問題: 平行四辺形ABCDはAB>ADを満たしています。∠DABの二等分線と直線CDとの交点をEとし、CE=BFとなる点Fを線分BC上にとります。ここで、直線AEと直線DFの交点をGとし、∠AGH=45°となる点Hを線分AB上にとります。AH:BH=4:3、AE=24であるとき、線分ADの長さはいくつですか。
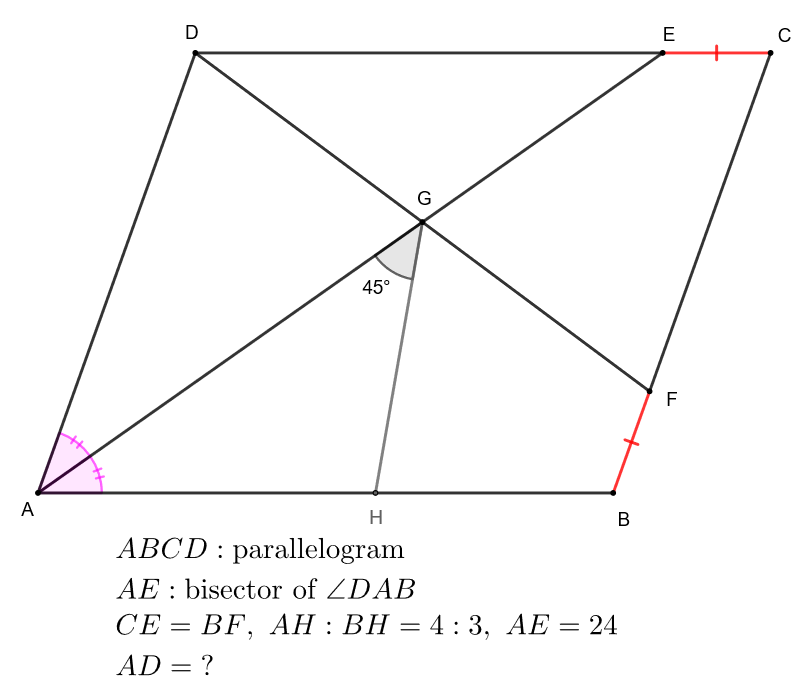
解答: 直線AEと直線BCの交点をA'とする。このときEC=A'CであるからAD=A'Fであり、点Gは線分AA'の中点である。これと三角形ABA'が二等辺三角形であることから∠AGB=90°であり、角の二等分線の性質からAG:BG=AH:BH=4:3である。したがって三角形ABGは3;4;5の直角三角形である。これよりAA':AB=8:5=AE:ADなので、解答は15。
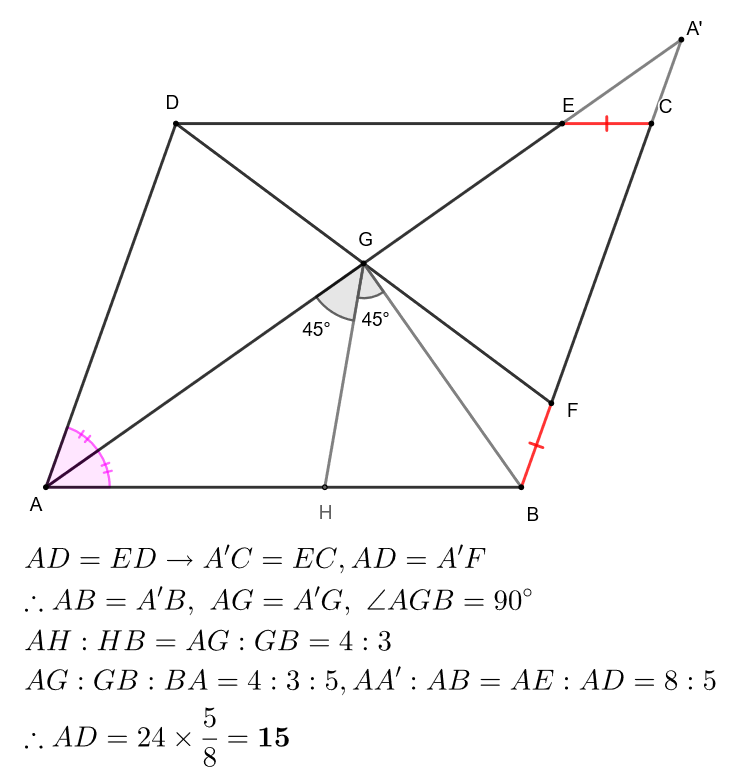
答え: 15
タグ: 平行四辺形、相似